Aerial crown-view tile of a tropical tree (Barro Colorado Island, Panama), acquired 20240918:
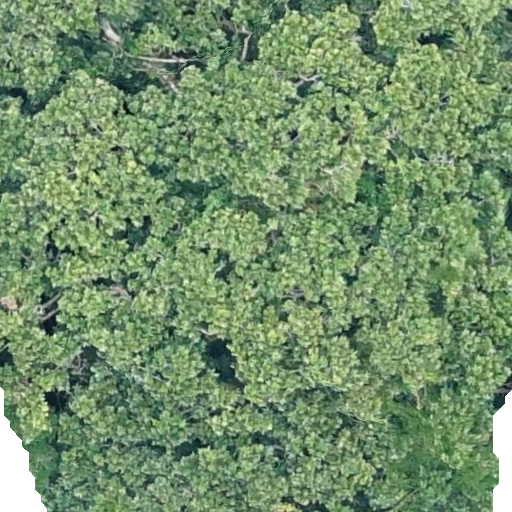
Species: Anacardium excelsum
GBIF accepted scientific name: Anacardium excelsum
Crown area: 655.731 m²